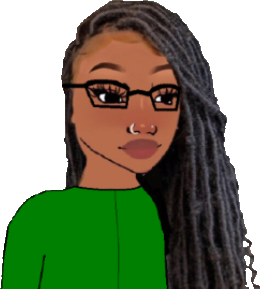
Label: 5_Blackjak